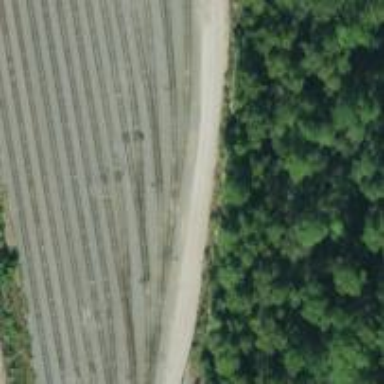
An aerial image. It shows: Railway siding with rails.